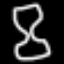
Label: hourglass